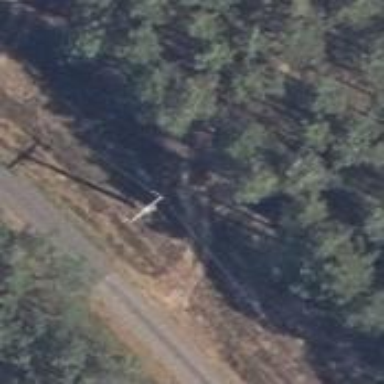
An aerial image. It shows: Minor power line.